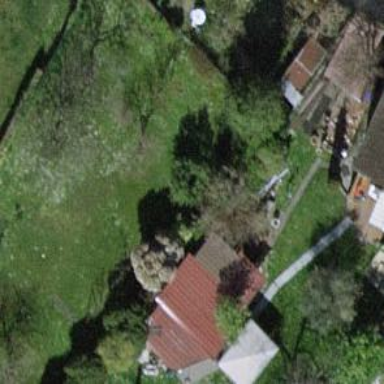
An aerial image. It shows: Deciduous broadleaved tree in garden.